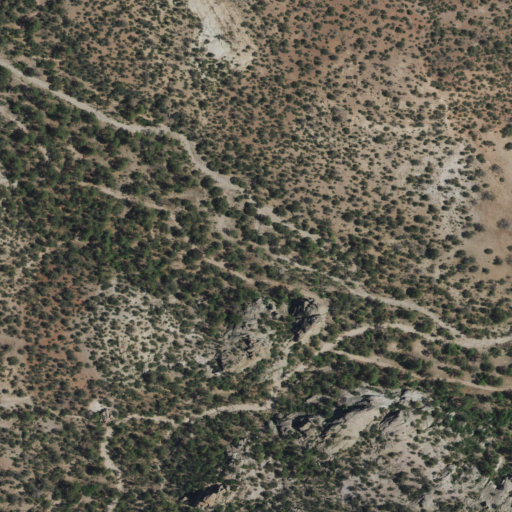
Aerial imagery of valley in New Mexico named McCann Gulch containing evergreen forest and shrub